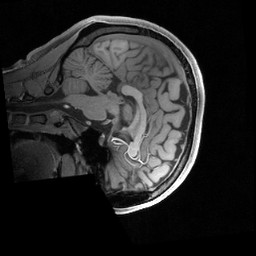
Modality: T1w
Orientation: sagittal
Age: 20
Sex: female
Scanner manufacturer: siemens
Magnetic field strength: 3 T
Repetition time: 2.4 s
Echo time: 0.00224 s